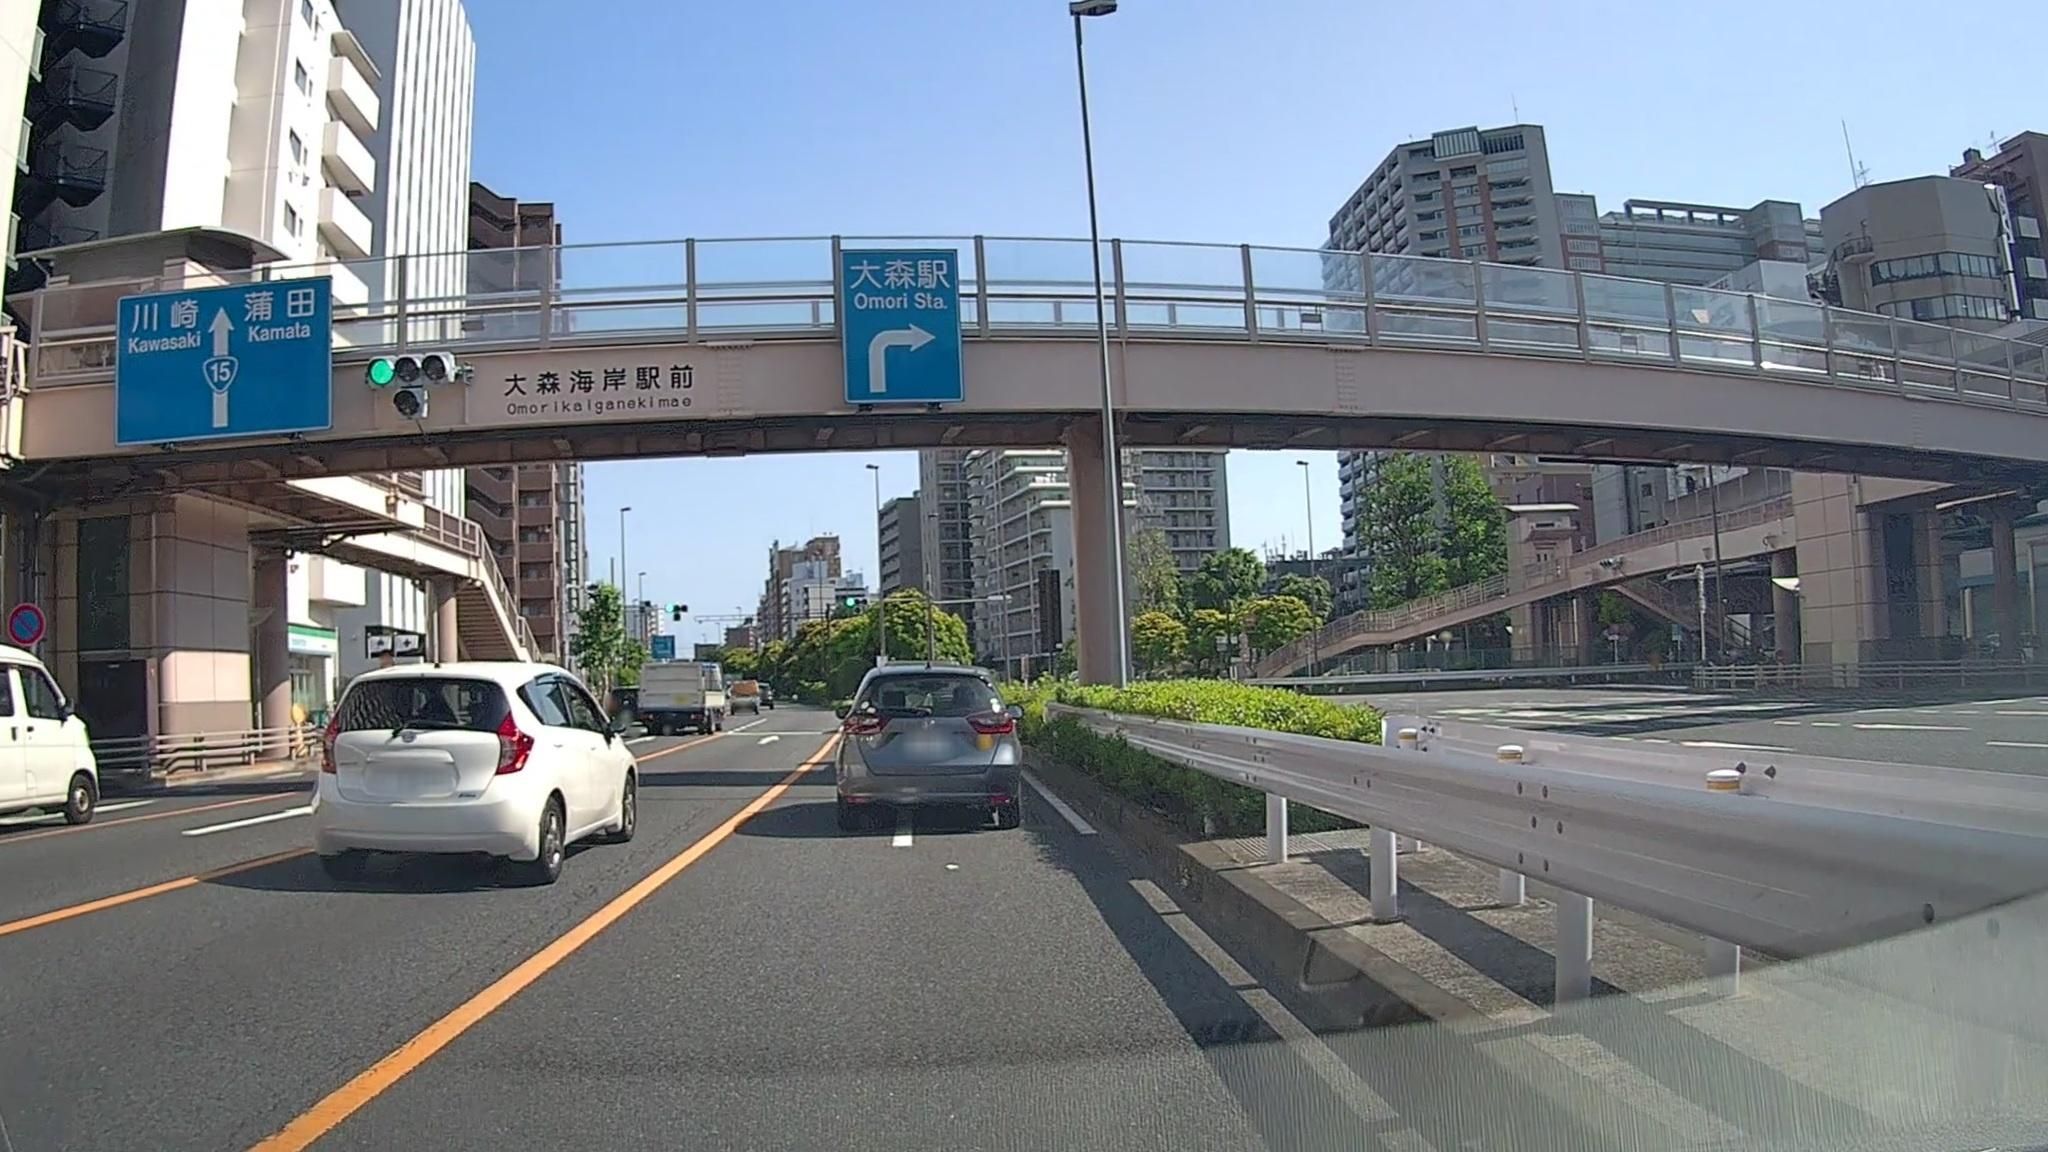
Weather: clear
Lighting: day
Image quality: good
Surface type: driving surface
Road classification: tertiary_link, trunk_link
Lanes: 1
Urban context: urban centre
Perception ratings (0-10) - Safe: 2.83, Lively: 7.49, Beautiful: 3.98, Boring: 2.32, Depressing: 5.22, Wealthy: 3.8